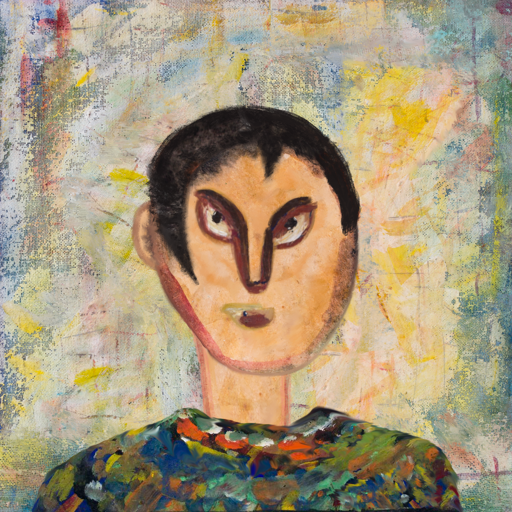
Background: Irani, Head And Neck Front: Childish, Face Front: After_Raid, Bust: An_Impression, Hair Front: Roy_Bahadur, Head Accessory: Blank, Second Necklace: Blank, Necklace: Blank, Baby: Blank